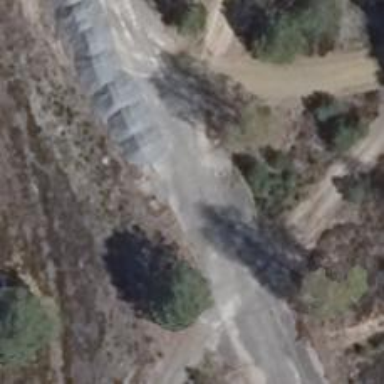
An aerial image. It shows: Concrete service road.